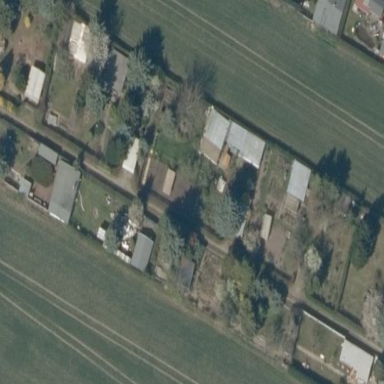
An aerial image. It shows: Allotments area.